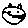
Label: cat